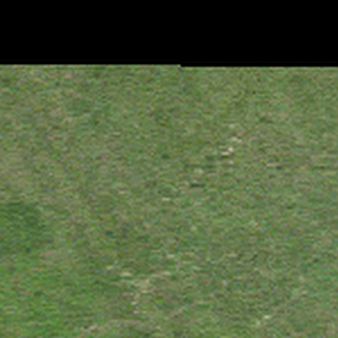
Label: other